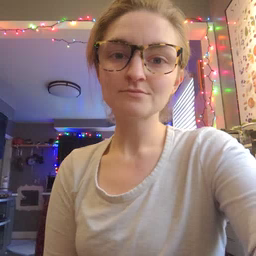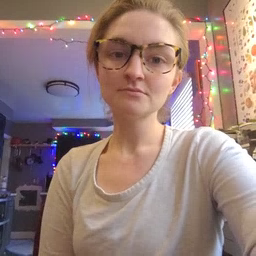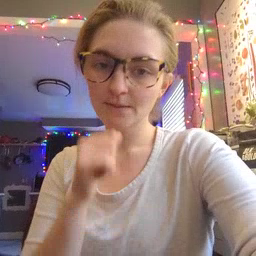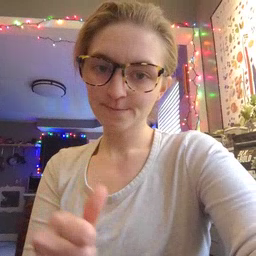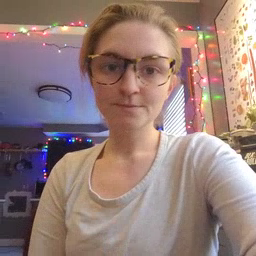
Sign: not